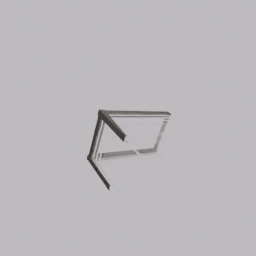
Label: appliances